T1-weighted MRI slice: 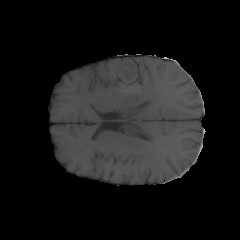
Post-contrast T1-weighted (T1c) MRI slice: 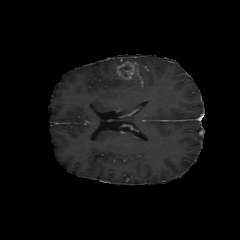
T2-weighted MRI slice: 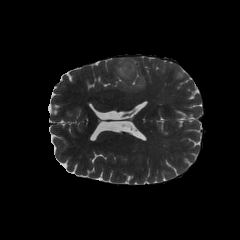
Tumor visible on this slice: yes